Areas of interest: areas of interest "Commercial service"
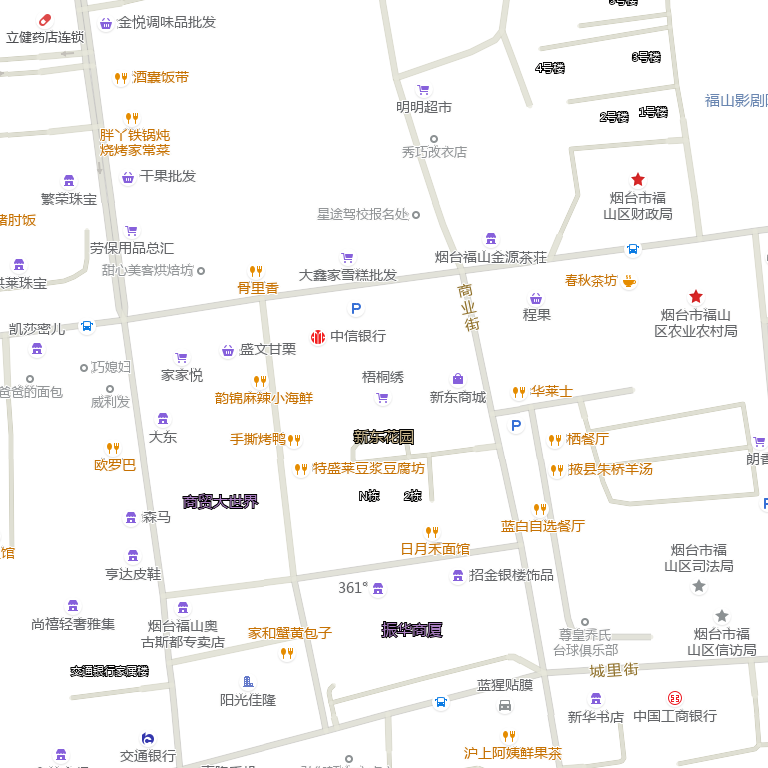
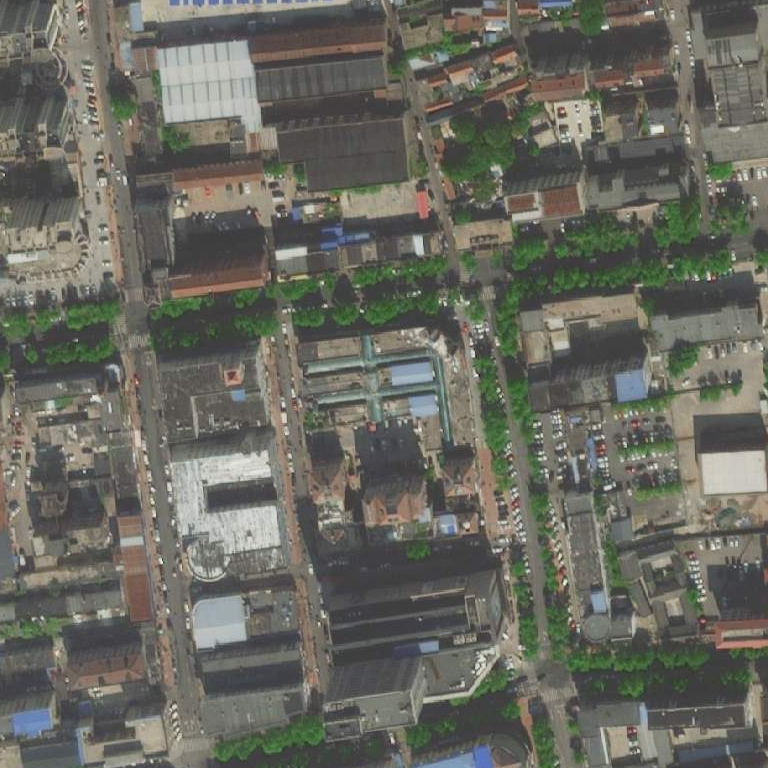